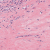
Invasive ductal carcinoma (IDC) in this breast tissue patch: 0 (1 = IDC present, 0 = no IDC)